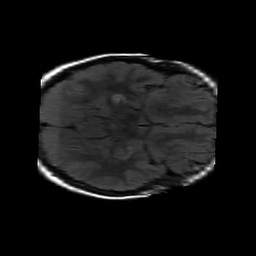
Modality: FLAIR
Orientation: axial
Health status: ill
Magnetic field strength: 3 T